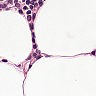
Metastatic tissue present: no